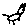
Label: cat